Question: I am making 2 separate webservice calls asynchronusly, after 1st webservice response is received, I am making 2nd webservice call which leads to multiple threads being spawned of even though method is called once..

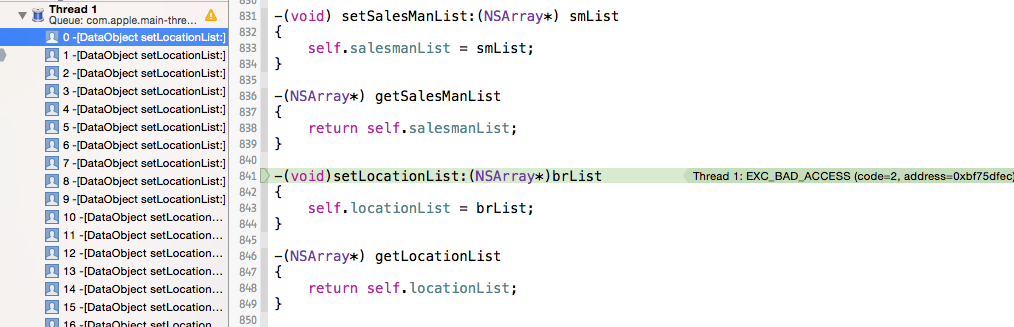
Answer: Do not access property with "self" inside the setter for the property. Instead use backing store variable:
'''
- (void) setLocationList: (NSArray *) brList
{
_locationList = brList;
}
'''
Accessing using self will call the same setter again and again recursively (until stack overflows and program halts).